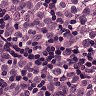
Metastatic tissue present: yes